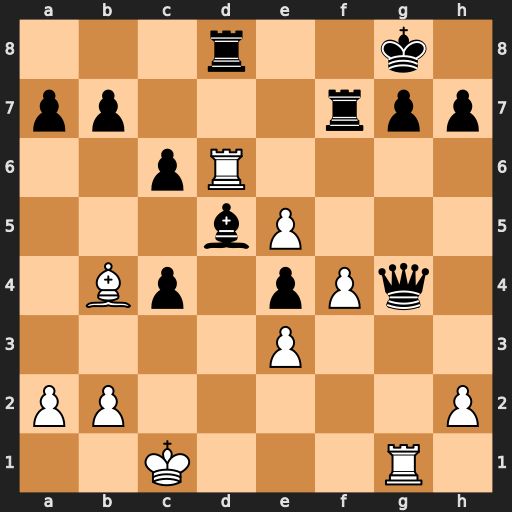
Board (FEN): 3r2k1/pp3rpp/2pR4/3bP3/1Bp1pPq1/4P3/PP5P/2K3R1
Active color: w
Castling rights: -
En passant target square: -
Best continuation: Rxd8+ Rf8 Rxf8#